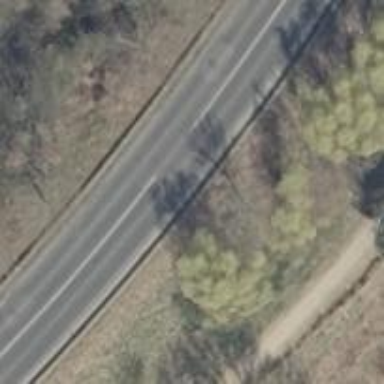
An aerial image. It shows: Secondary road with asphalt surface and lane markings.